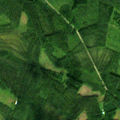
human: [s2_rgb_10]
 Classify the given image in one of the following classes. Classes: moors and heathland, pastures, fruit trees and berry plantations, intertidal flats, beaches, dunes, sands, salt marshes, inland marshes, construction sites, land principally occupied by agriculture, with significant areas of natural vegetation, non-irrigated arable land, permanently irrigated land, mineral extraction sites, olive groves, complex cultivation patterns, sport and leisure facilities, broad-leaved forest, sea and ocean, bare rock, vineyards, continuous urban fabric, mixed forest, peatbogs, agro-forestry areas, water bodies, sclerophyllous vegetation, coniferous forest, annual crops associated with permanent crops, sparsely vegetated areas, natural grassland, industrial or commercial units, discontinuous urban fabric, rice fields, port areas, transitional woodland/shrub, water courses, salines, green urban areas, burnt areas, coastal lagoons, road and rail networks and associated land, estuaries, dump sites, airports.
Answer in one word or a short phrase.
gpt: mixed forest, transitional woodland/shrub